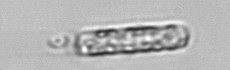
Label: Dactyliosolen_fragilissimus